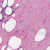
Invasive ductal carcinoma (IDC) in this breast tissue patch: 1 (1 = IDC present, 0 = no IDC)